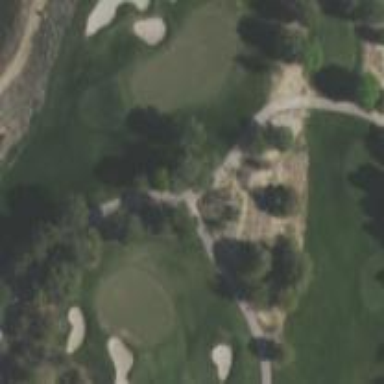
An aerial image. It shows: Area with grass used as rough in golf course.